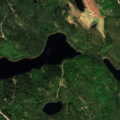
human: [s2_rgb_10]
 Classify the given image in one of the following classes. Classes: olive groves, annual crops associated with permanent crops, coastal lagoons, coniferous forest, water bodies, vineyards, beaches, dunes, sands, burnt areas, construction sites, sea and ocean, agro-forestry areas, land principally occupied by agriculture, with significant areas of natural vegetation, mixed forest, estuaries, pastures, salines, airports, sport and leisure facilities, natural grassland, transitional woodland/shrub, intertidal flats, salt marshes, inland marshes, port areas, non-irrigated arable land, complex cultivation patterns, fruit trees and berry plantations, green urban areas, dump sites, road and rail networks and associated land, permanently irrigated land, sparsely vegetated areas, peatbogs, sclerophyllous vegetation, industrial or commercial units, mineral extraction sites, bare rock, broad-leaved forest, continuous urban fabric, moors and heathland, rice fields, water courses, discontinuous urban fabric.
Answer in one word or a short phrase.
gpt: coniferous forest, mixed forest